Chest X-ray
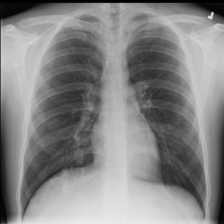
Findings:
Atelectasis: negative
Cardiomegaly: negative
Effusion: negative
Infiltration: negative
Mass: negative
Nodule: positive
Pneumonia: negative
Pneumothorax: negative
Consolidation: negative
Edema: negative
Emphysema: negative
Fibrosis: negative
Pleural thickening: negative
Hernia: negative